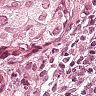
Metastatic tissue present: yes